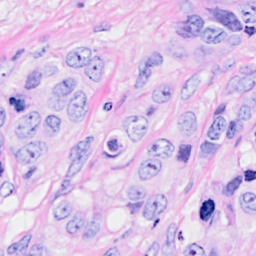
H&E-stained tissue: Breast